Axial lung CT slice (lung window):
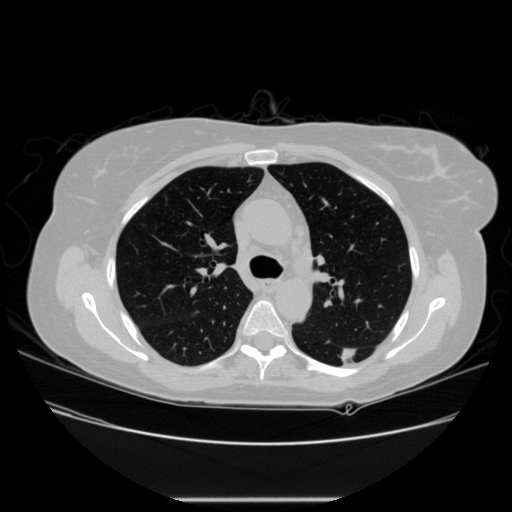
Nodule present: yes
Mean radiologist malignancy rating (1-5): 4.75